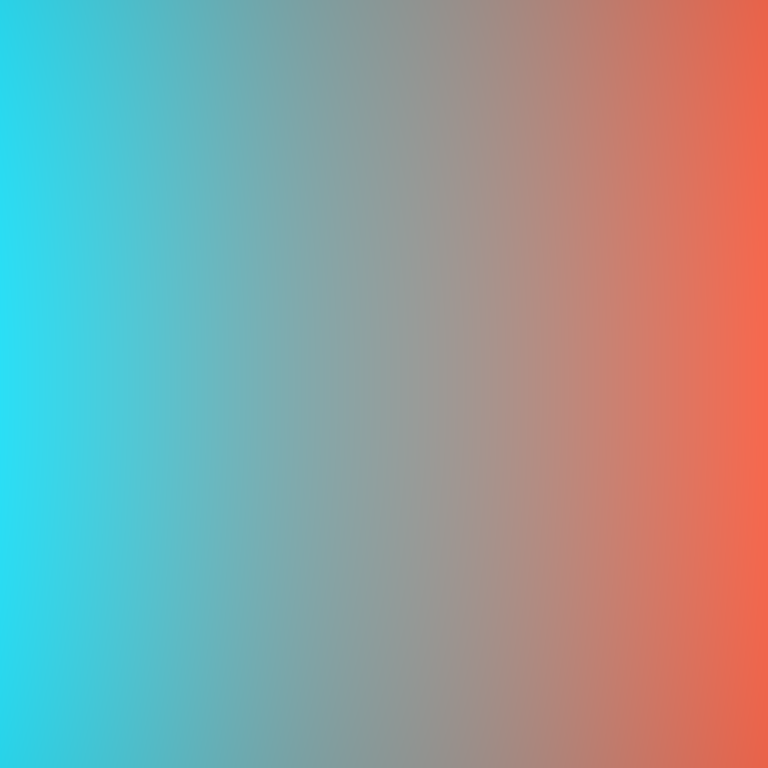
Abstract light effect, smooth gradient from cyan to red, calm atmosphere, soft blend, no room, no furniture, no objects.